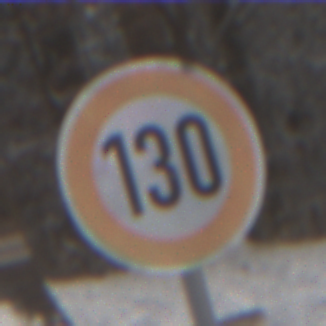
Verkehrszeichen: Geschwindigkeit130
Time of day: MorningAfternoon
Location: Outdoor (Nature)
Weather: PartlyCloudy
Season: Winter
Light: Natural